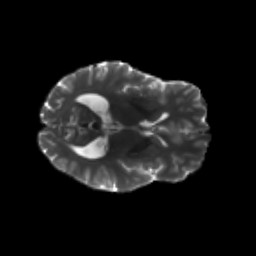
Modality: T2w
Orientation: axial
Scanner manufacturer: siemens
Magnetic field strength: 3 T
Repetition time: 8.8 s
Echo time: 0.085 s